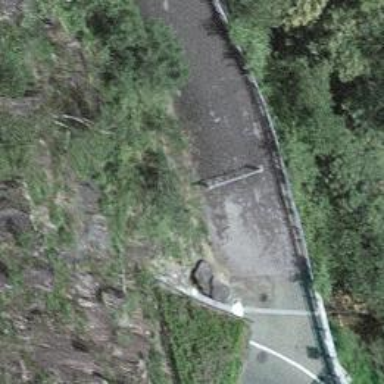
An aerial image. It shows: Lift gate barrier.